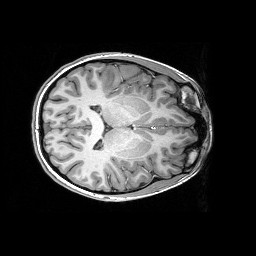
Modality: T1w
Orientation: axial
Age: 16
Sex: female
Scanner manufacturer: siemens
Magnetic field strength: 3 T
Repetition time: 2.53 s
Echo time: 0.00297 s